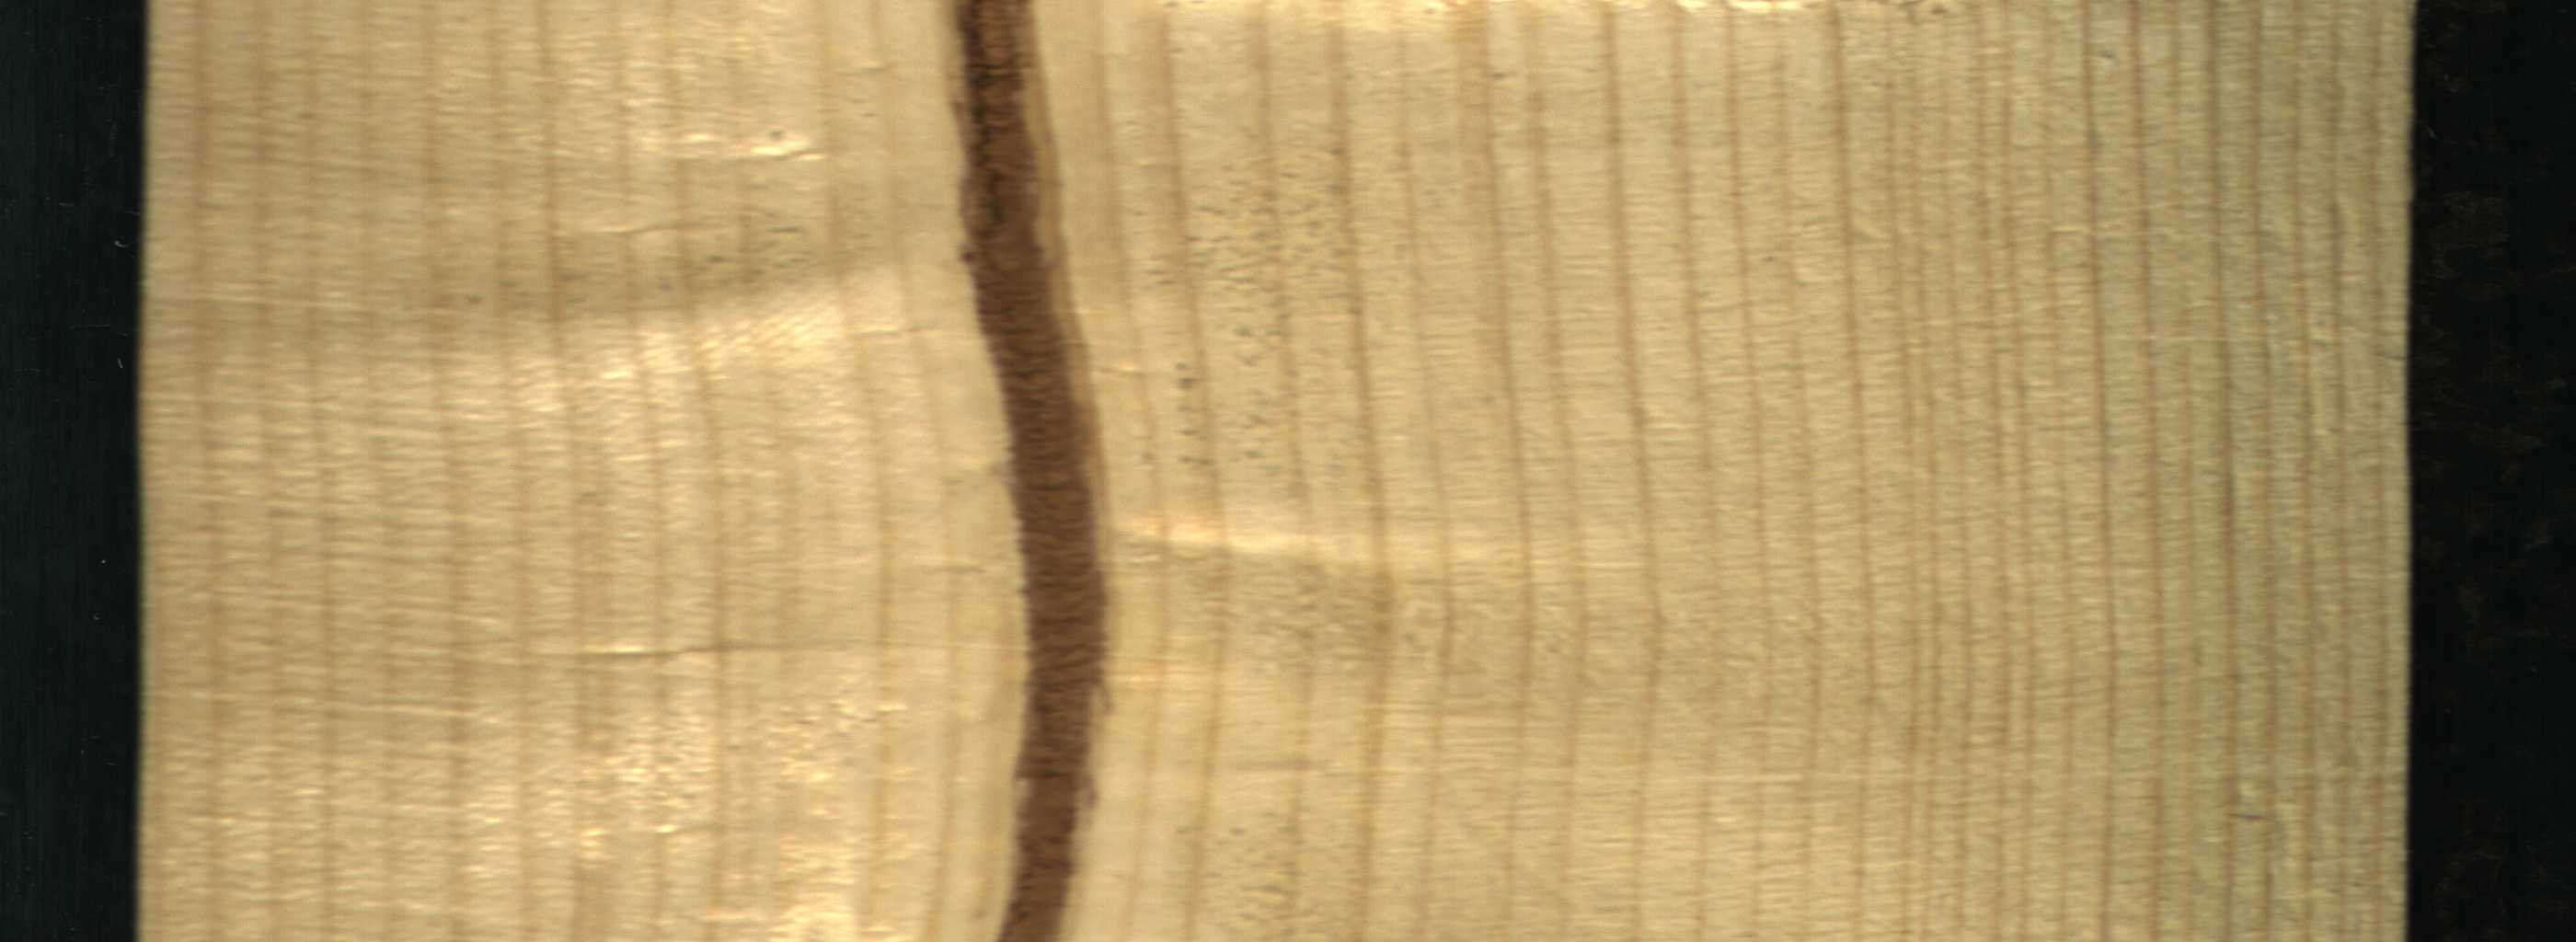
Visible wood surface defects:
Marrow